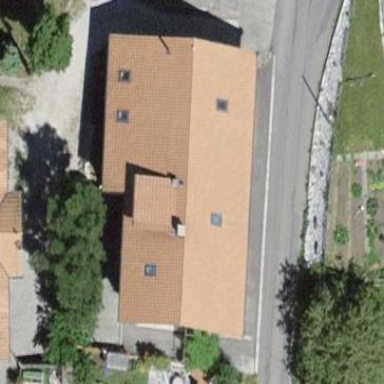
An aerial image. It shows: Residential building.